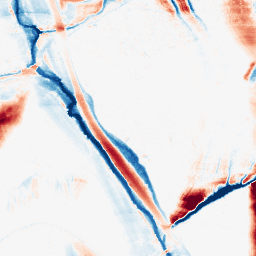
Category: morphological
Decomposition family: morphological_ellipse
Decomposition parameters: operation: average
width: 10
height: 50
Upsampling method: quartic
Upsampling parameters: scale: 8
Upsampling scale: 8